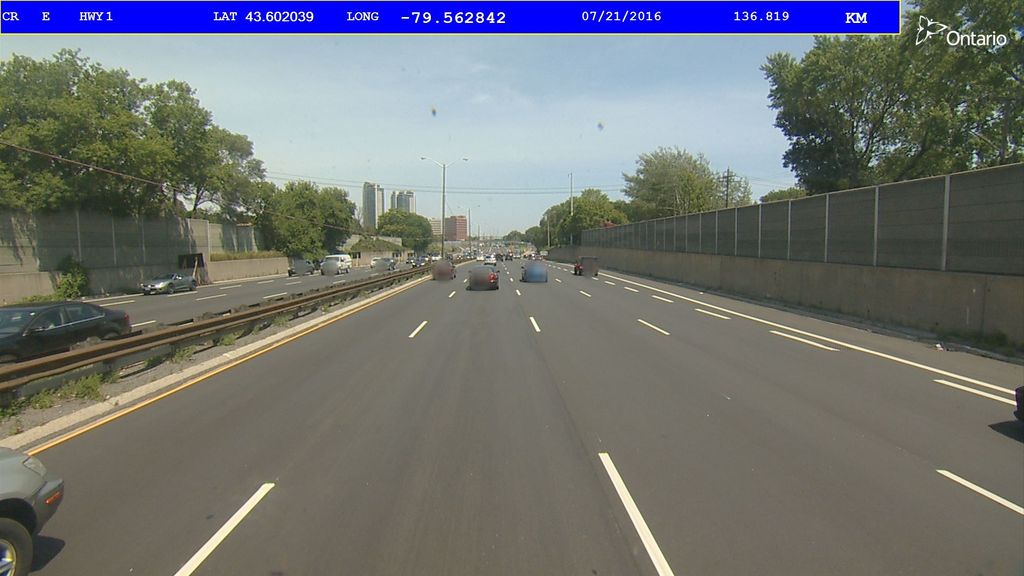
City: toronto